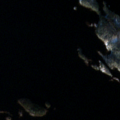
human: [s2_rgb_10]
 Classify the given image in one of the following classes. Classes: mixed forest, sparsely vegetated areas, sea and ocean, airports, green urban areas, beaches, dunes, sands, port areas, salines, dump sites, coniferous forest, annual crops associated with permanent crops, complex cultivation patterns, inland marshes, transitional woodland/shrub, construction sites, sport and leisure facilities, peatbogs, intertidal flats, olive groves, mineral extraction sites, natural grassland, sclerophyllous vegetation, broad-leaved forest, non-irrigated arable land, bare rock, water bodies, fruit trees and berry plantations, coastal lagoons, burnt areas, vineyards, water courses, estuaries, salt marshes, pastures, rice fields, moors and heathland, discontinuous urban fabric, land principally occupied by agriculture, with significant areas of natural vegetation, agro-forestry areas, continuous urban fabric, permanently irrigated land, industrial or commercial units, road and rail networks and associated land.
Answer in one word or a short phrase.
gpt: mixed forest, water bodies